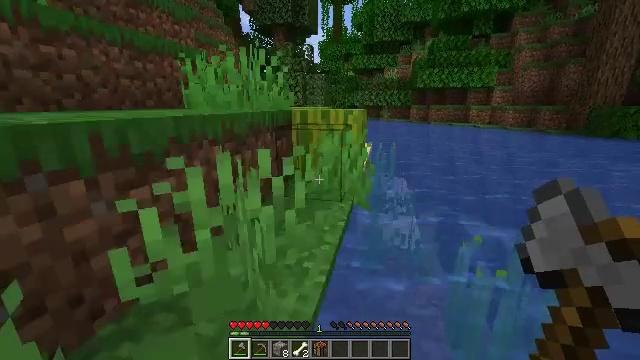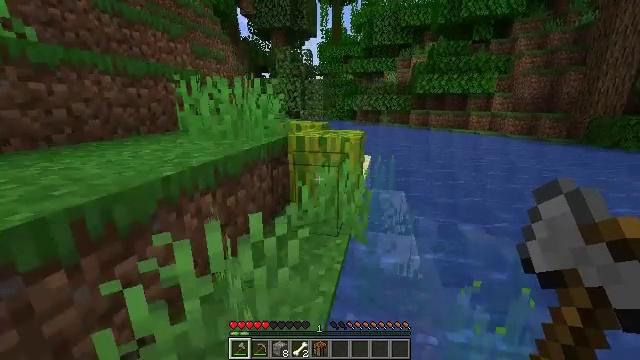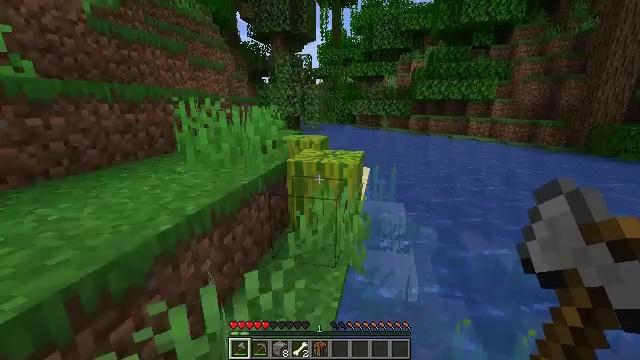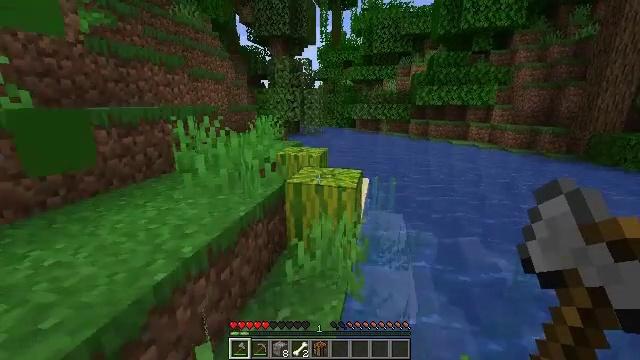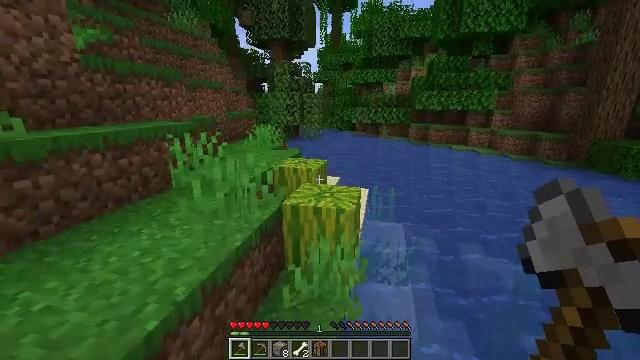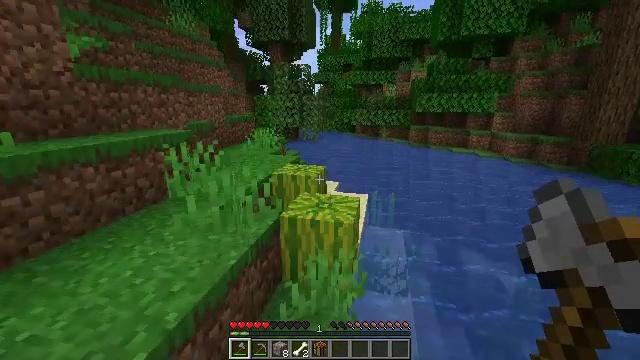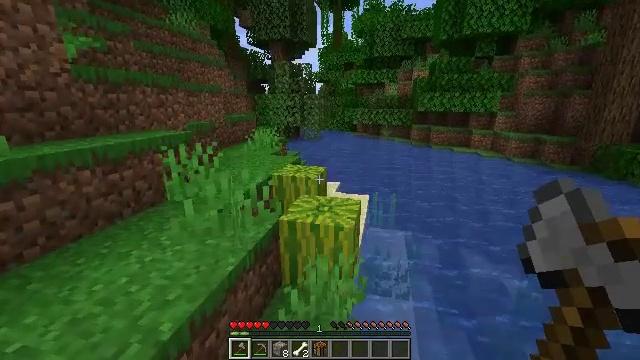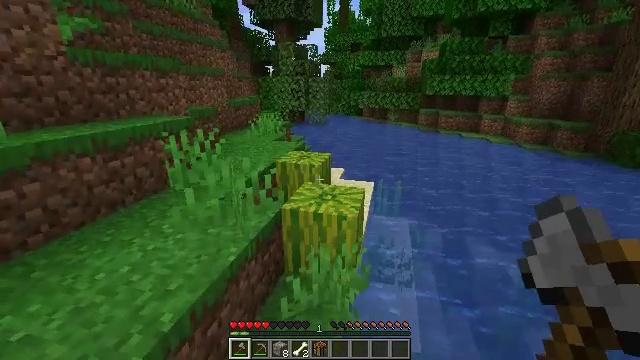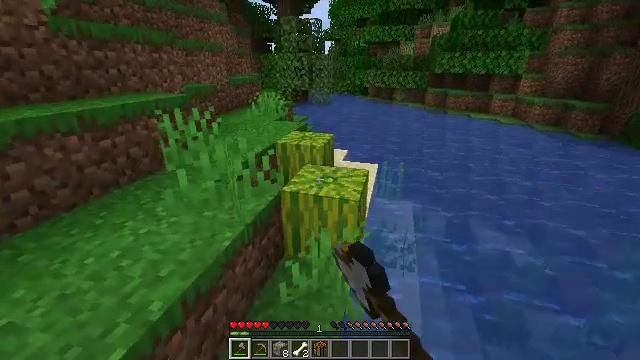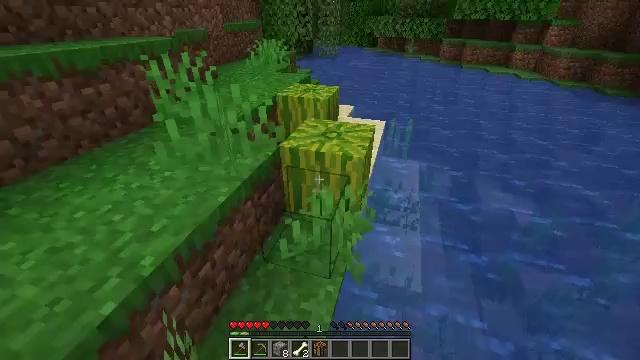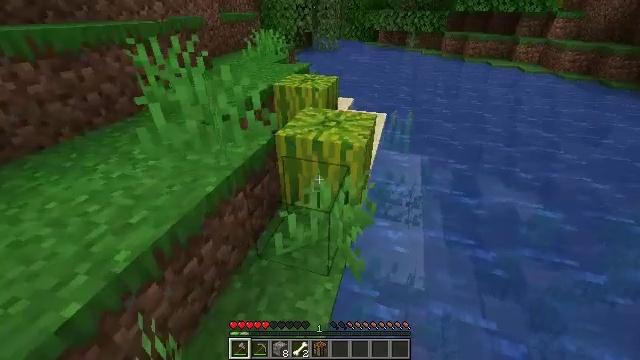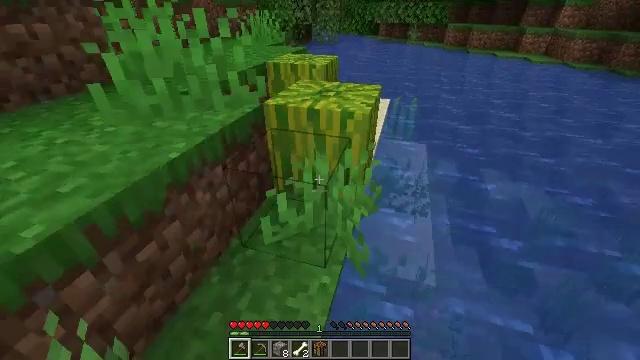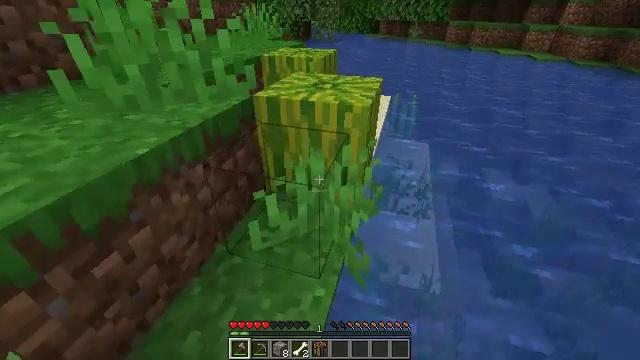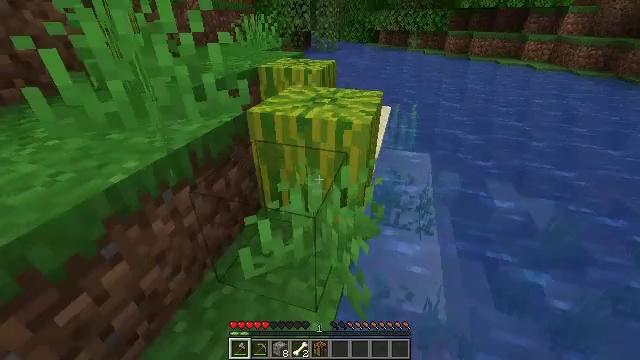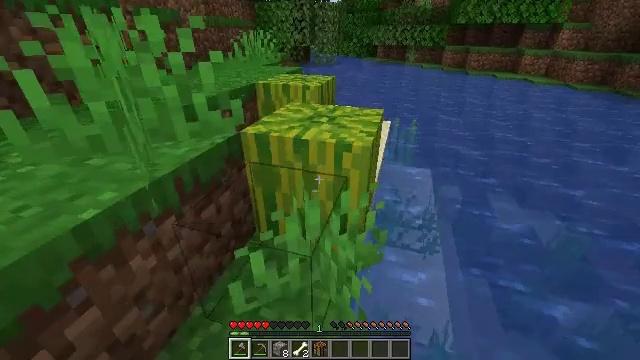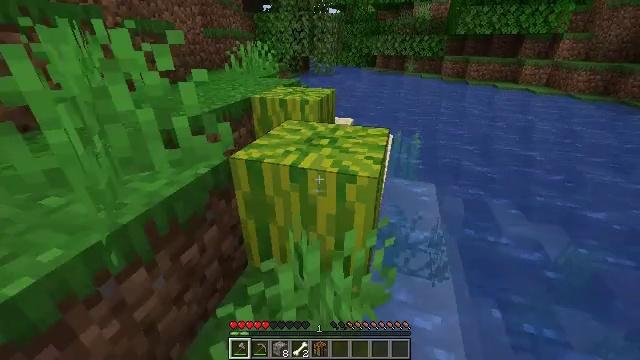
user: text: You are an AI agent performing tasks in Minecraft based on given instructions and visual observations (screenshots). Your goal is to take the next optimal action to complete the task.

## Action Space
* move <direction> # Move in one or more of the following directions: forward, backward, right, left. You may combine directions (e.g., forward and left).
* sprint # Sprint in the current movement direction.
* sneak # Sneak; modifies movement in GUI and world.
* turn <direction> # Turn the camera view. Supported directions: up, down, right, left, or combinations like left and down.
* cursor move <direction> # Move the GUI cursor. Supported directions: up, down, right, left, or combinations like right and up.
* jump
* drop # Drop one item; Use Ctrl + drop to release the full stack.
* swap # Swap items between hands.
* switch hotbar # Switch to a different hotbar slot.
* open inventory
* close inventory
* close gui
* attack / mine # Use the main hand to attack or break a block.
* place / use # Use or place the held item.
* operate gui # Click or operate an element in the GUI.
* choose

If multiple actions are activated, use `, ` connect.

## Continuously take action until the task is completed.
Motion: motion action
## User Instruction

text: Mine a melon block.
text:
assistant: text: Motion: move forward, jump
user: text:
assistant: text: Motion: move forward, jump
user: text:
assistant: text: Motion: move forward, jump
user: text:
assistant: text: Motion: move forward, jump
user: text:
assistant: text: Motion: move forward, jump
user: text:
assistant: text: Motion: move forward, jump
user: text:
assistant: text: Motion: move forward, turn left and down, attack / mine, jump
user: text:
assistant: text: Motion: move forward, turn down, attack / mine, jump
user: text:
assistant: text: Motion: move forward, turn left and down, attack / mine
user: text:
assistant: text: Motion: move forward, attack / mine
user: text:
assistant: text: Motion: move forward, attack / mine
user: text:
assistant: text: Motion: move forward, attack / mine
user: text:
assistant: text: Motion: move forward, turn up, attack / mine
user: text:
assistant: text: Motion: move forward, turn up, attack / mine
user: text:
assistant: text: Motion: move forward, turn up, attack / mine
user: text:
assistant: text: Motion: attack / mine
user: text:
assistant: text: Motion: attack / mine
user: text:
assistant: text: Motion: attack / mine
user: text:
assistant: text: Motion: attack / mine
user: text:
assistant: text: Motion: attack / mine
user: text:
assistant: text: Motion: attack / mine
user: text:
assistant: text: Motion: attack / mine
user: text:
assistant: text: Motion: attack / mine
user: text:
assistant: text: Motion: attack / mine
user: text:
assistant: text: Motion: attack / mine
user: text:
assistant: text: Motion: attack / mine
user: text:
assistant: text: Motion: attack / mine
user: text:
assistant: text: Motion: attack / mine
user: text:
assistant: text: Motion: move forward, attack / mine
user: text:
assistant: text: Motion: move forward, turn left, attack / mine